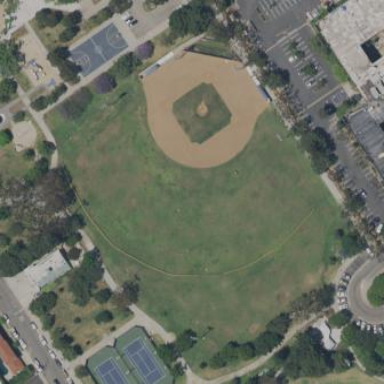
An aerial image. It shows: Baseball pitch for leisure land activities.